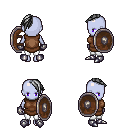
a pixel art fantasy rpg character, female body template, dark elf, purple skin, brown tunic, white pants, gray long mohawk hairstyle, metal gloves, metal boots, shield, four views (front, back, left, right), 2x2 character sprite sheet, small pixel art, hard edges, no anti-aliasing